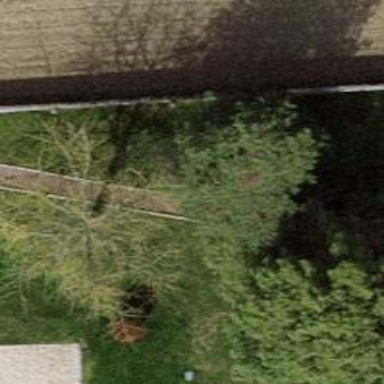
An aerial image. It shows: Evergreen tree with needle-leaved leaves.